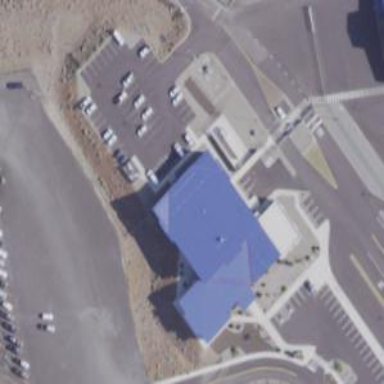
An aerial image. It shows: Public building.